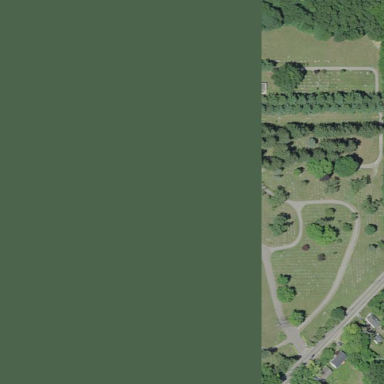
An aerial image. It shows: Cemetery.